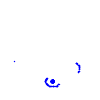
Particle: pion